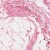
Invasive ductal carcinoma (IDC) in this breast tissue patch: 0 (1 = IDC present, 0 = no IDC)